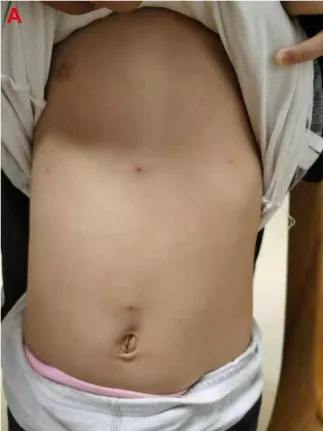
Rash in the girl (case 2.
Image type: medical_photograph (skin_photograph)